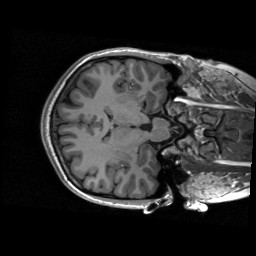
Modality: T1w
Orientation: axial